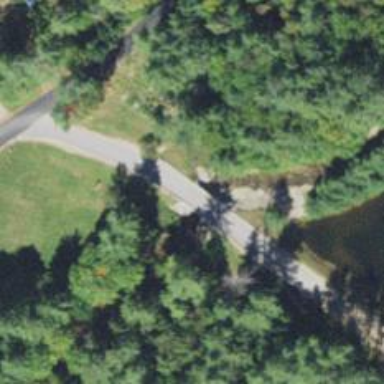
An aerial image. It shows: Covered bridge on residential road.